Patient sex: M
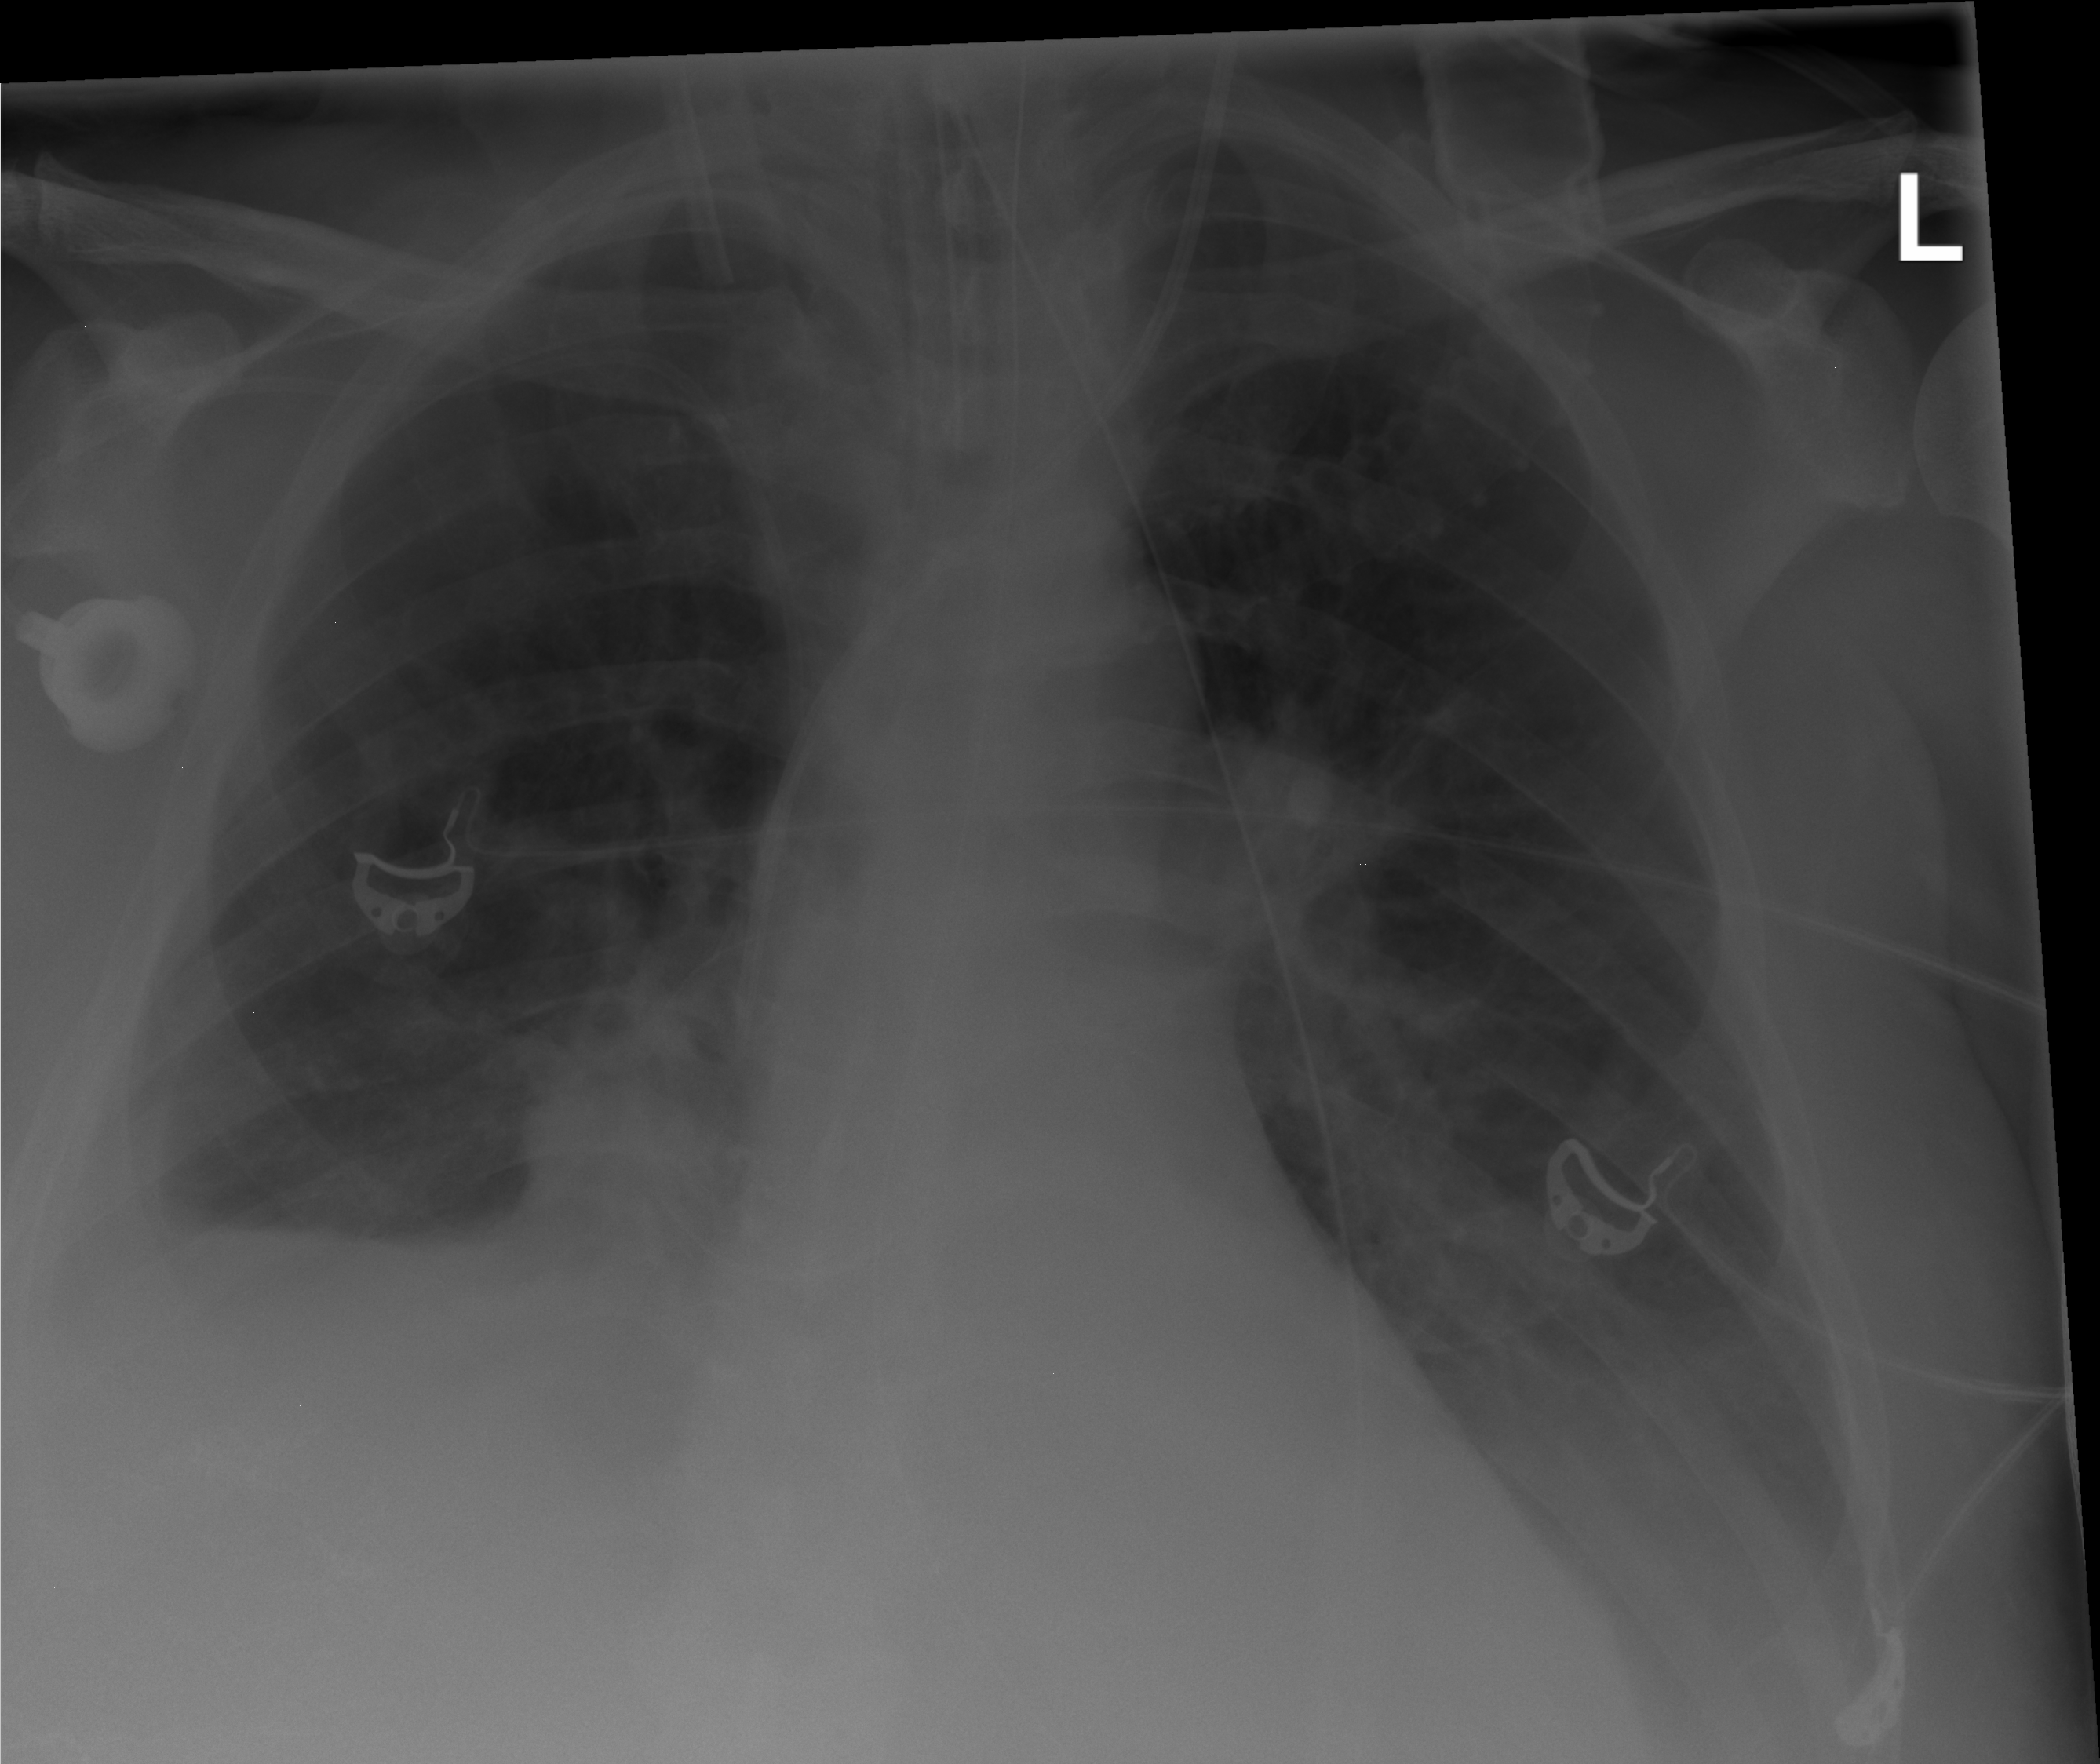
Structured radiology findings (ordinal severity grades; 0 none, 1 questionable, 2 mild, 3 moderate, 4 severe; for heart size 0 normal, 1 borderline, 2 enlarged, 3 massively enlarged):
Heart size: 2
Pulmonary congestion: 0
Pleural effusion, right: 2
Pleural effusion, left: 2
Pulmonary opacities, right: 0
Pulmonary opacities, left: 0
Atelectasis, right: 2
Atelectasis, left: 2